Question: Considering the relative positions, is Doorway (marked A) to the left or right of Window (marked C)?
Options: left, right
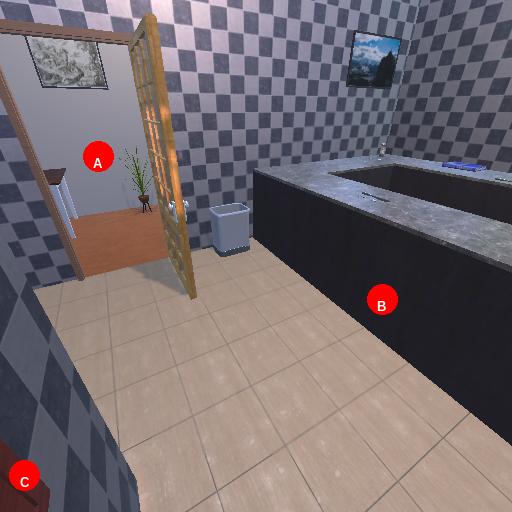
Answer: left